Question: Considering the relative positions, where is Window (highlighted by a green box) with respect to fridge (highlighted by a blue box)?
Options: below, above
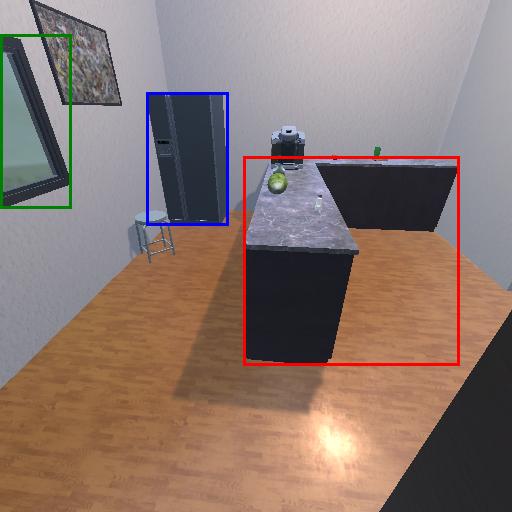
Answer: below